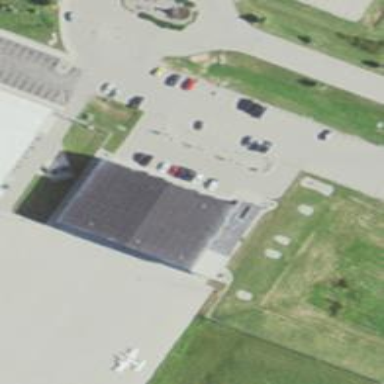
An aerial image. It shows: Hangar building at the airport.